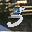
Label: 3